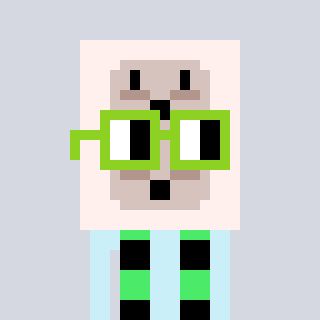
a pixel art character with square light green glasses, a outlet-shaped head and a cold-colored body on a cool background